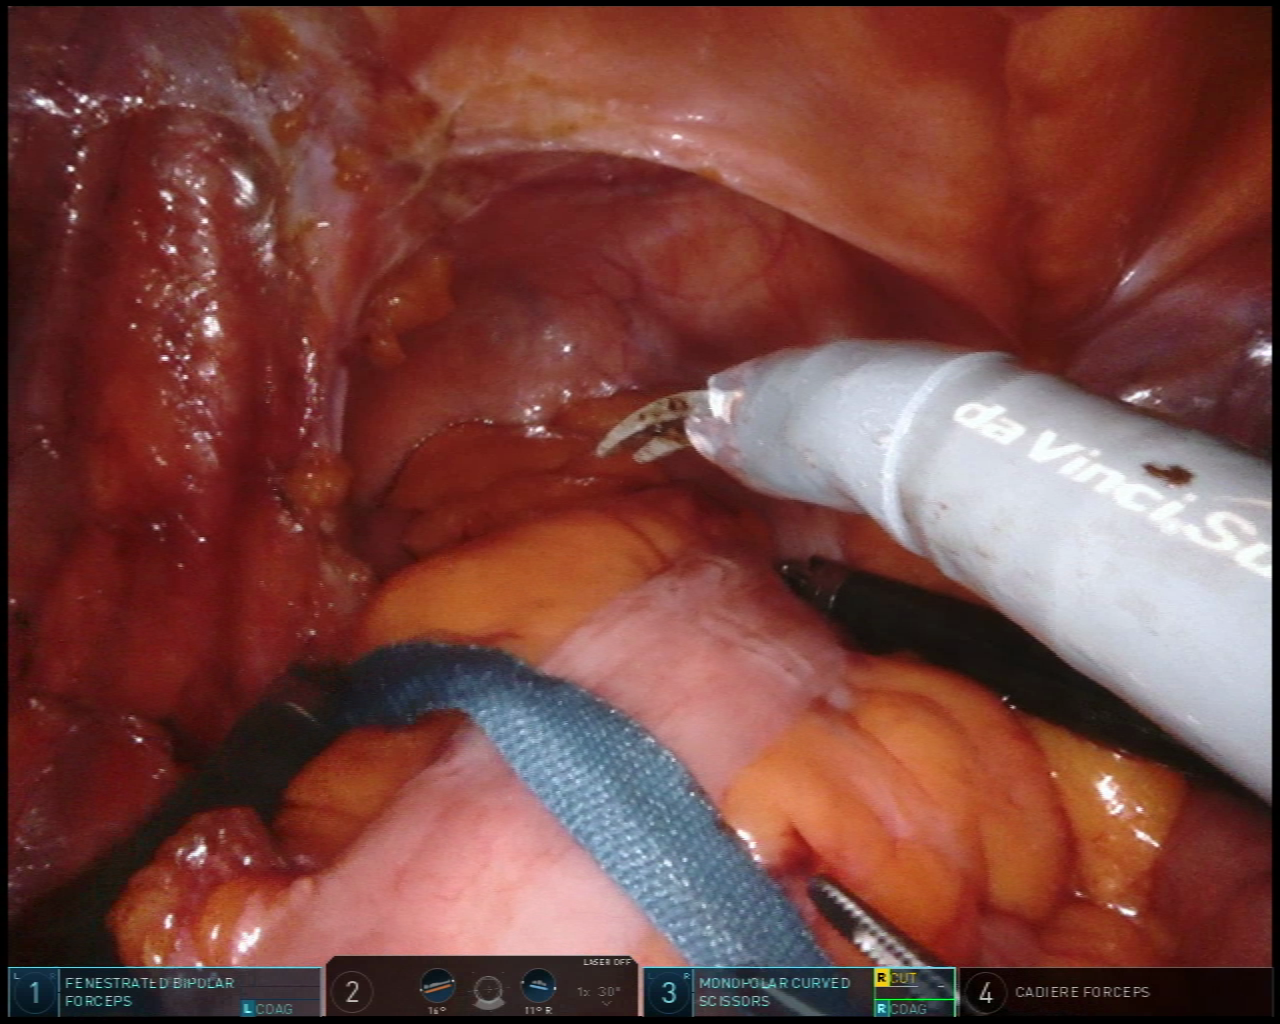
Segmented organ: colon
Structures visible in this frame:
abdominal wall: yes
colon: yes
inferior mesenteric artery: no
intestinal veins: no
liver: no
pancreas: no
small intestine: yes
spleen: no
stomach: no
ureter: no
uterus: no
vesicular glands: no